Interaction volume radius: 5 \u00c5
Interaction volume height: 40 \u00c5
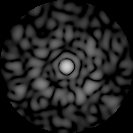
Disorder parameter: 0.7885